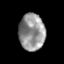
Tissue: prostate
Cell type: T cells
Senescence score: 0.2572
Nuclear area (px): 933
Mean DAPI intensity: 147.943